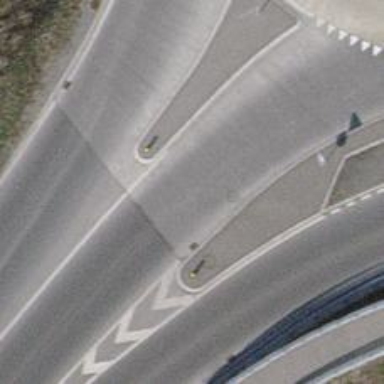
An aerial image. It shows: Asphalt road designated as trunk highway.